Interaction volume radius: 10 \u00c5
Interaction volume height: 25 \u00c5
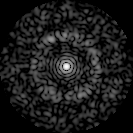
Disorder parameter: 0.8297